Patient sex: F
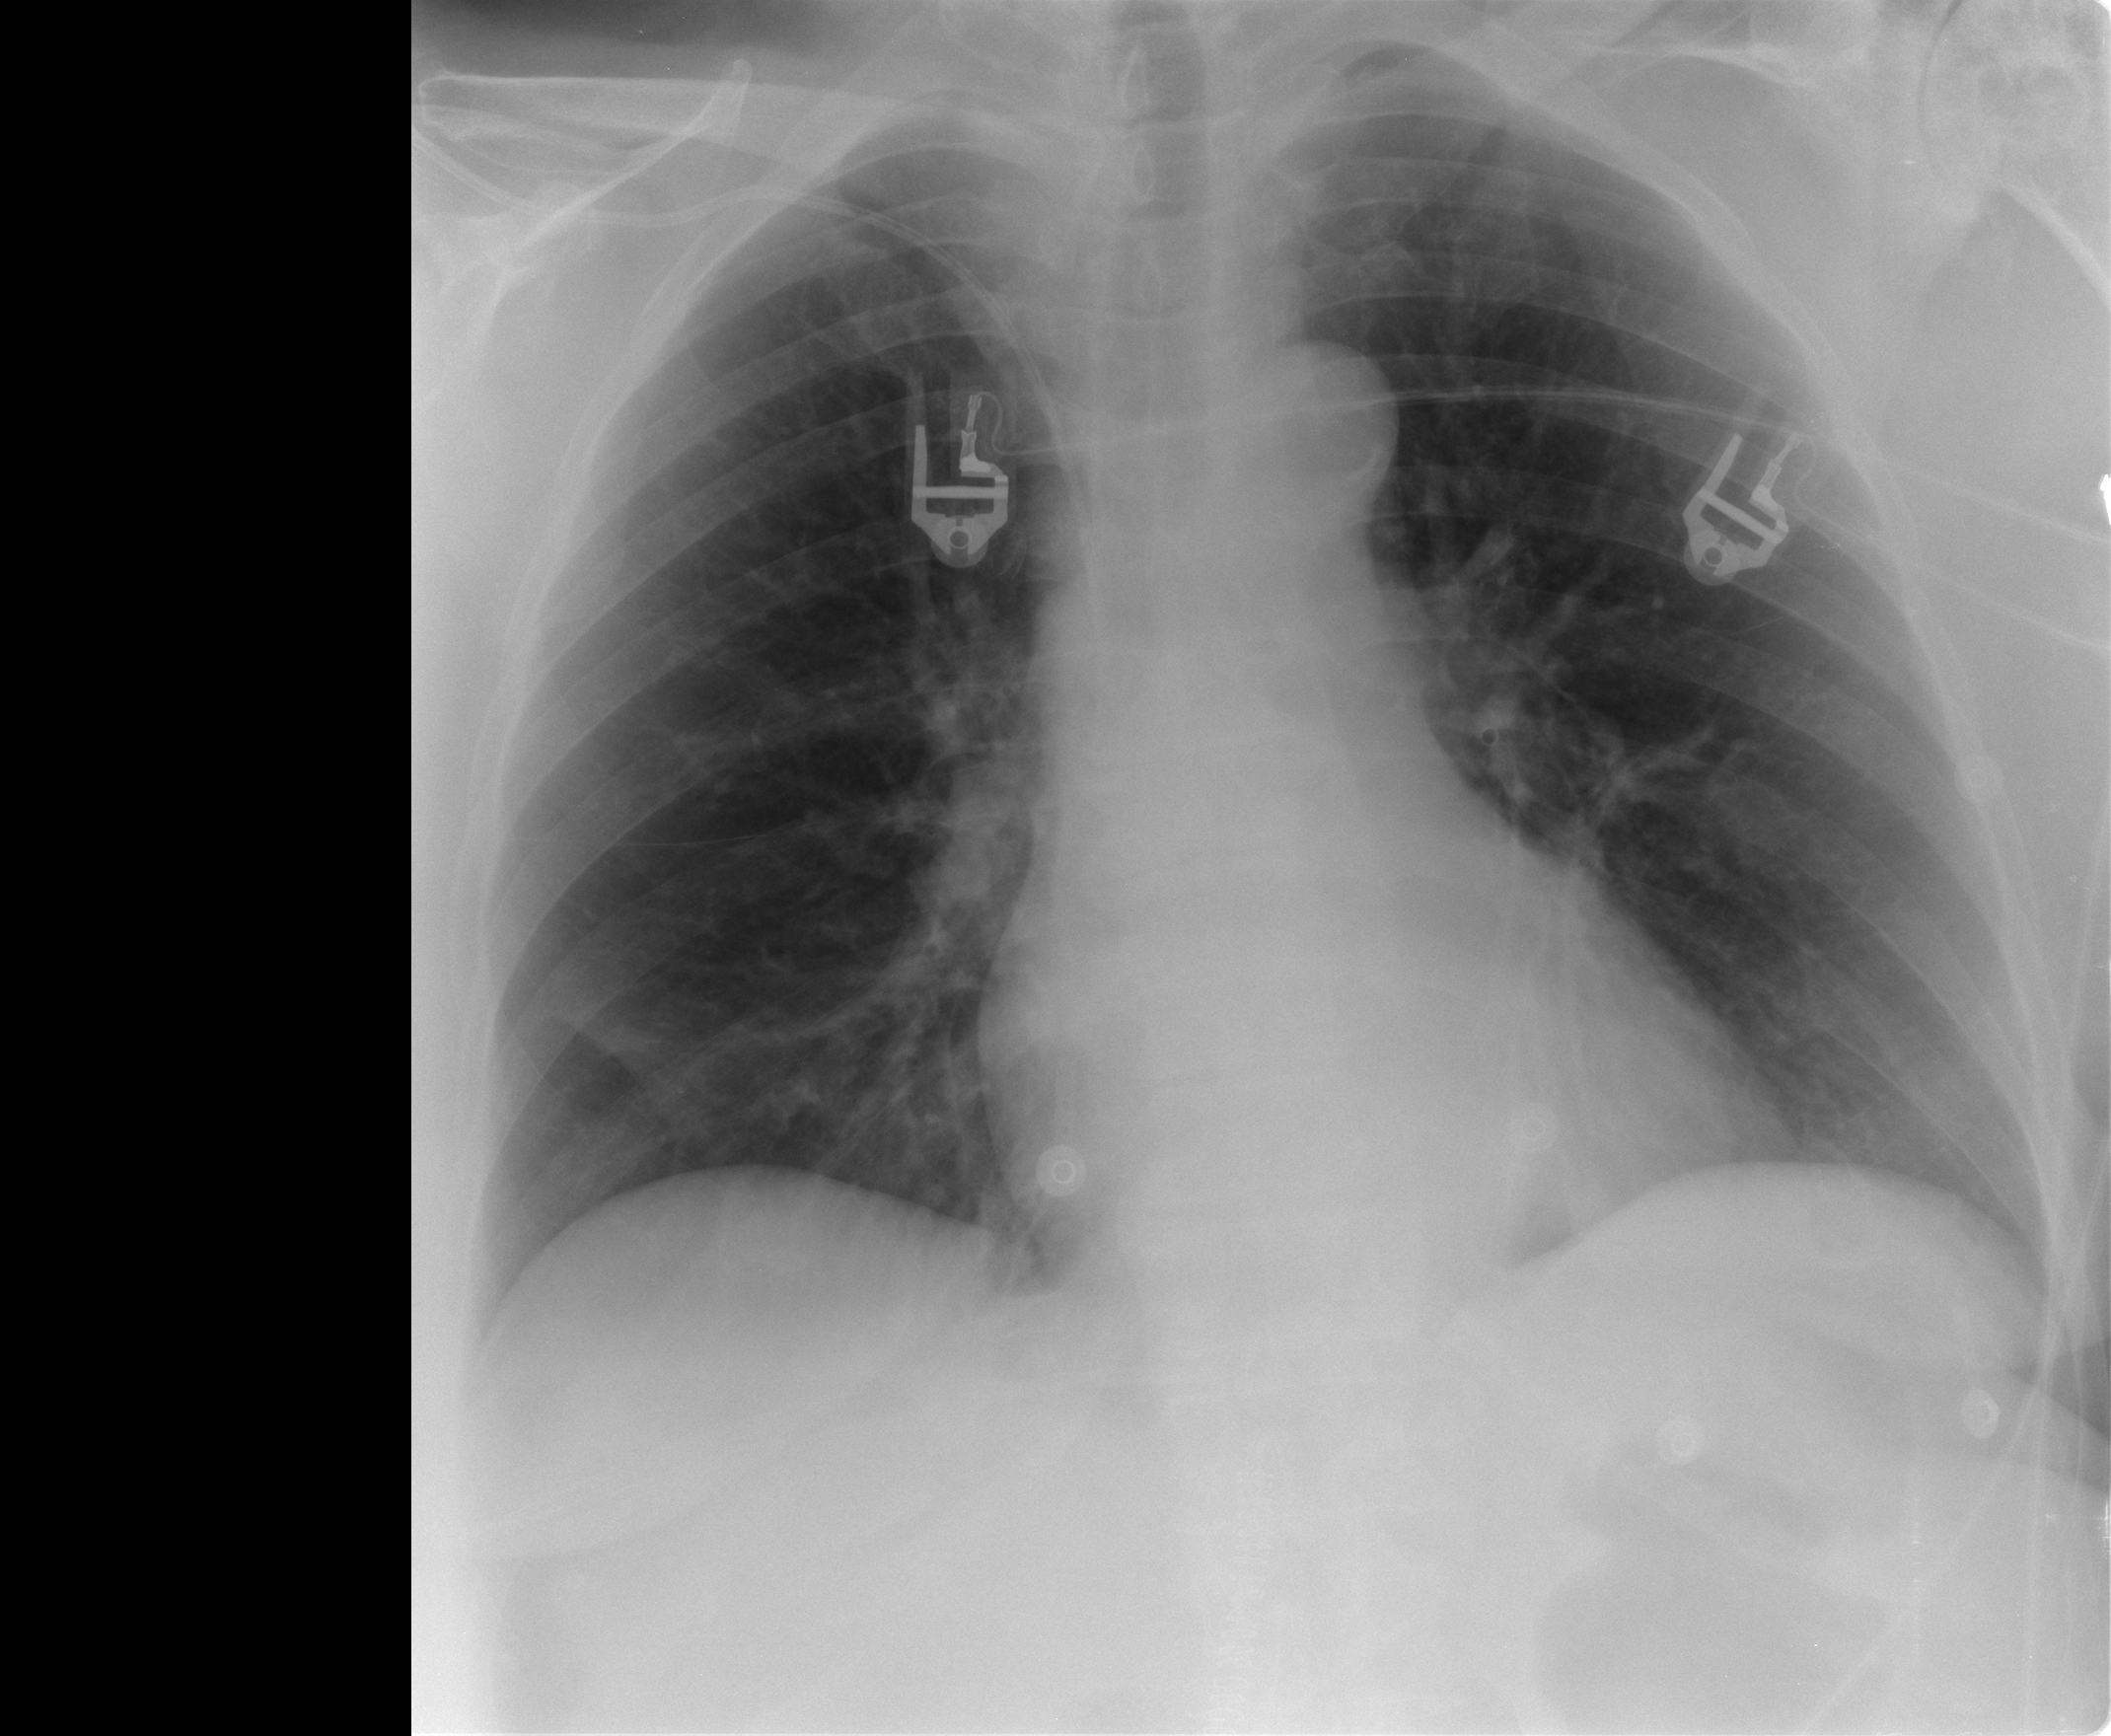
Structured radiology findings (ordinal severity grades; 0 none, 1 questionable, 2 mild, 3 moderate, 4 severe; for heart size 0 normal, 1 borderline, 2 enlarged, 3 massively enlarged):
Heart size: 0
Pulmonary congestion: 0
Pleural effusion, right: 0
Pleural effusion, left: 0
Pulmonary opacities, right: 0
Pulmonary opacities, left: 0
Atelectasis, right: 2
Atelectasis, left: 0